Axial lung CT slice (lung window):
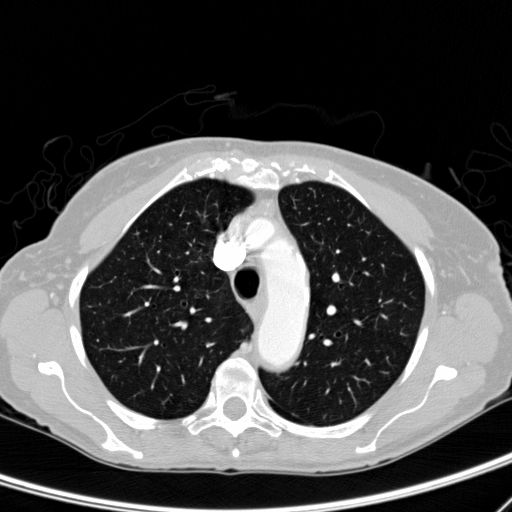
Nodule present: no